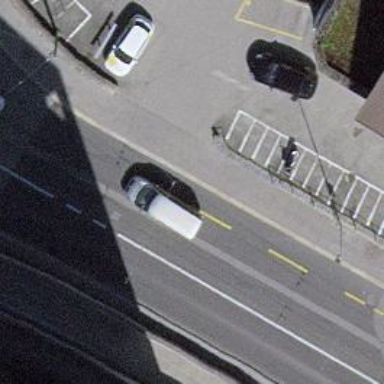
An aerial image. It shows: Unmarked crossing on the road.